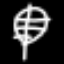
Label: leaf